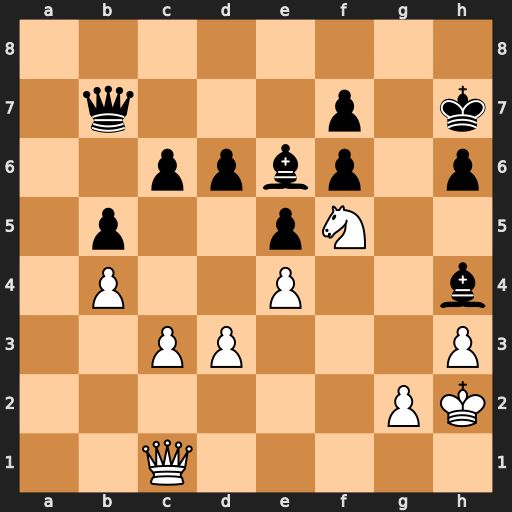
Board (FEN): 8/1q3p1k/2ppbp1p/1p2pN2/1P2P2b/2PP3P/6PK/2Q5
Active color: w
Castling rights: -
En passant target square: -
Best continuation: Qxh6+ Kg8 Qg7#